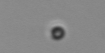
Label: nanoplankton_mix